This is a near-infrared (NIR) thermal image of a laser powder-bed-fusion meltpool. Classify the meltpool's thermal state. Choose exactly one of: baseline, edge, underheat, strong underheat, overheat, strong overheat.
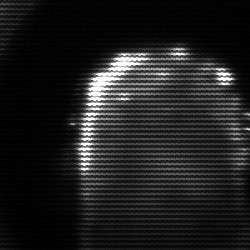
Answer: baseline